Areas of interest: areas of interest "Bank"
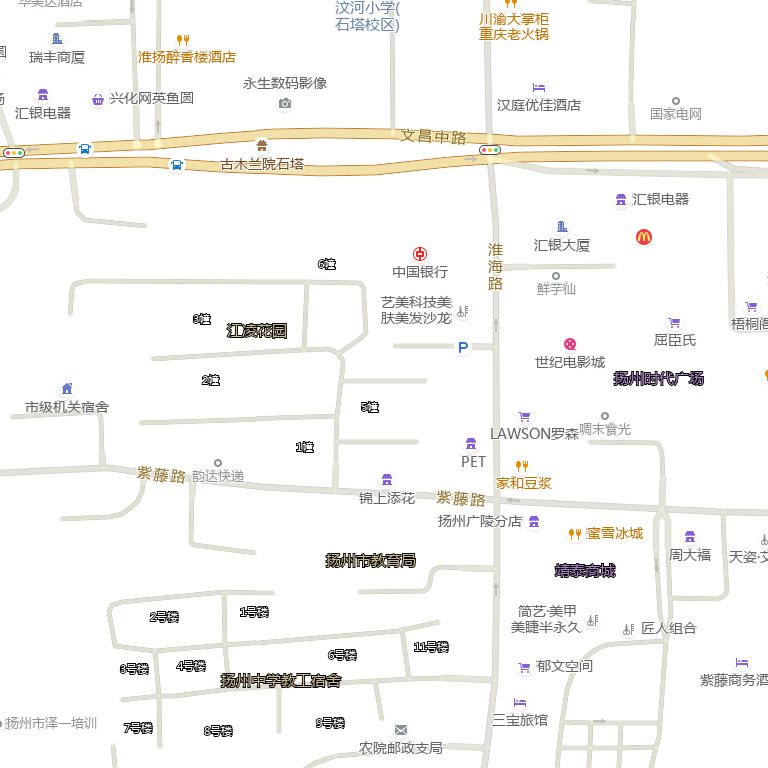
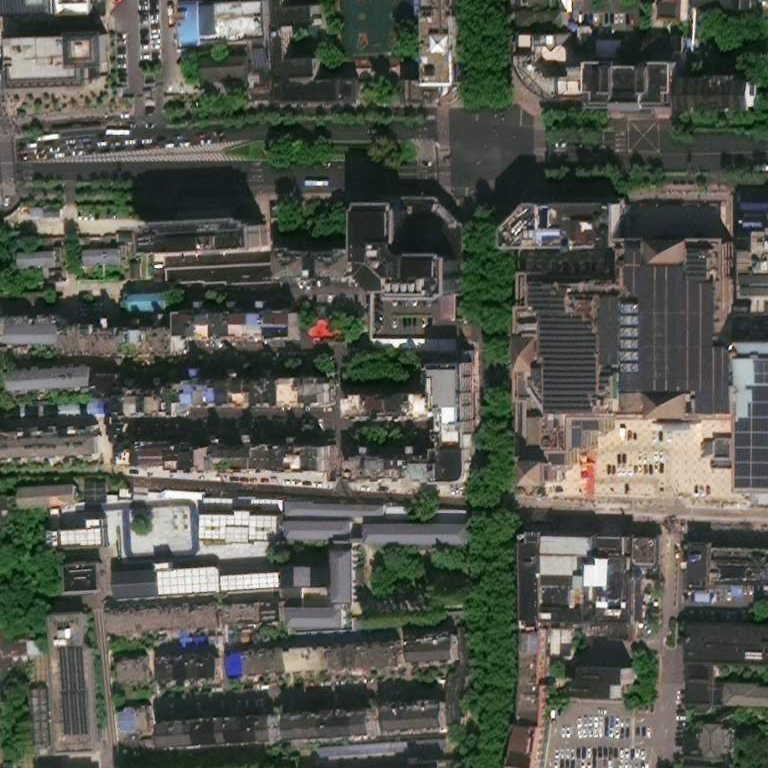